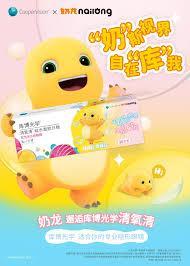
Label: nailong